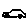
Label: car